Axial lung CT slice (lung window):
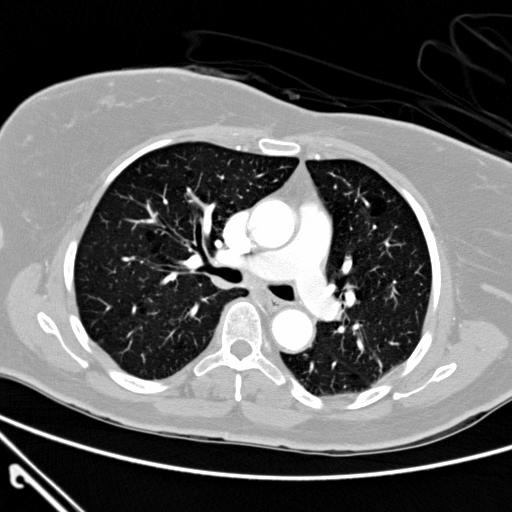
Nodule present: no